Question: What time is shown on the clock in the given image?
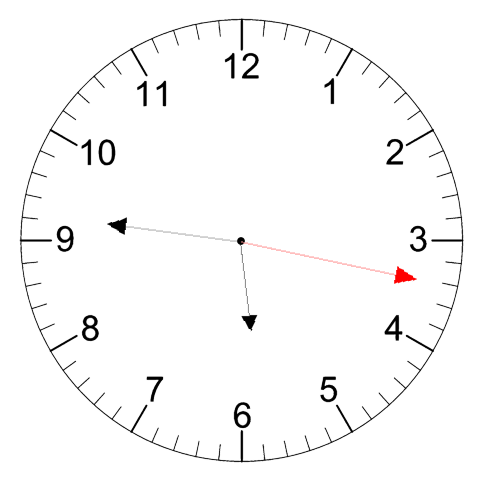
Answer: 05:46:17